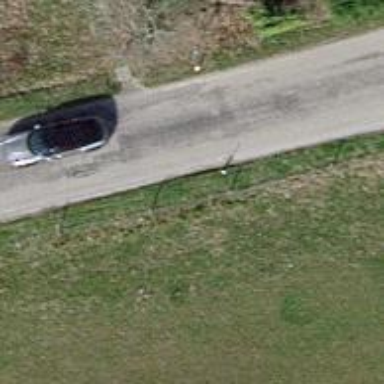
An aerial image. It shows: Tertiary road.